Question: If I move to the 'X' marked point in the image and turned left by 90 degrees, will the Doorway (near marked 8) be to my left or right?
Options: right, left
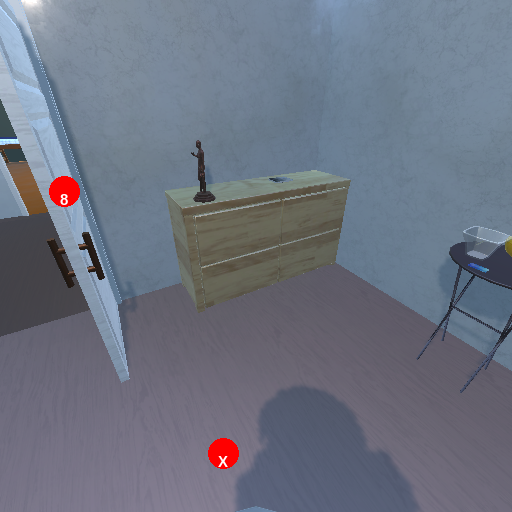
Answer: right